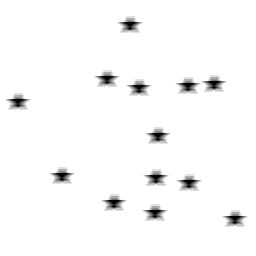
Squares: 0
Triangles: 0
Stars: 13
Total shapes: 13